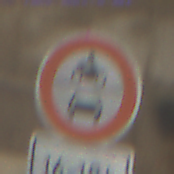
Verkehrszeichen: VerbotKraftfahrzeuge
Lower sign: ZeitangabenOhneBeschraenkungAufWochentage1
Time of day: Midday
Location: Roofed (Beach)
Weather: Overcast
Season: NotSpecified
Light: Natural